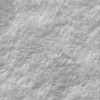
Label: not_dusty